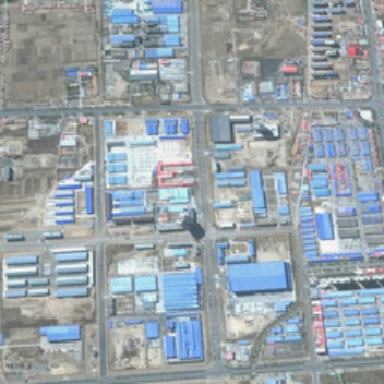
The blue industrial zone is divided by crossing roads .